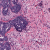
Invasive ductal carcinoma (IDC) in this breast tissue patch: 0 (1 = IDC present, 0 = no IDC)